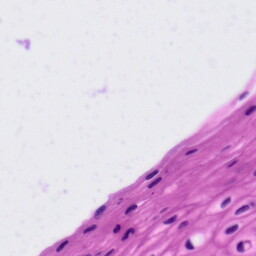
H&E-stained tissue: Tonsil